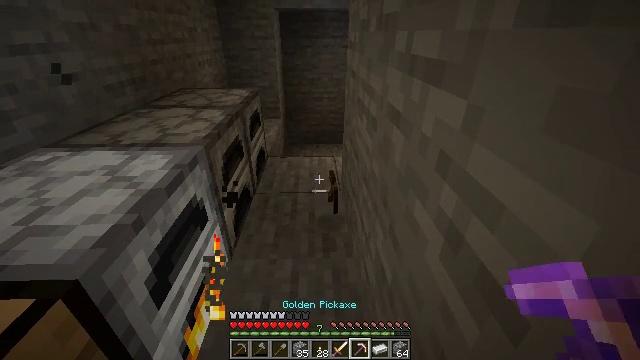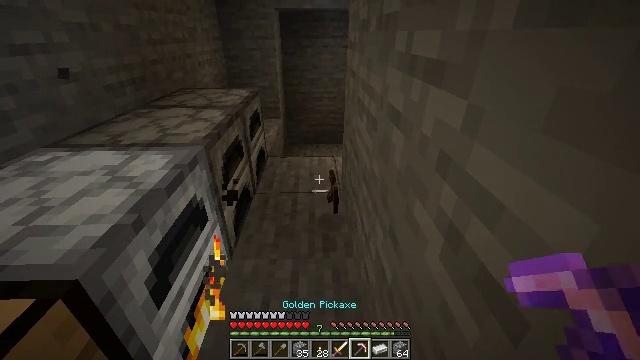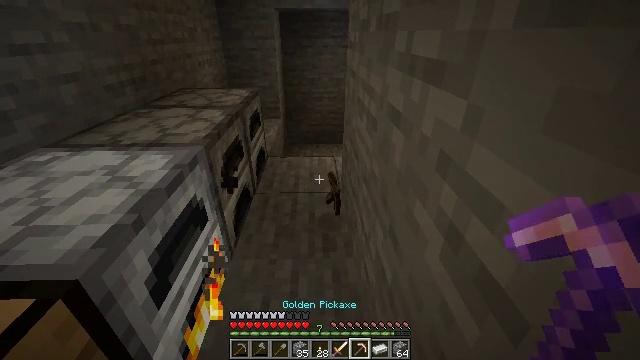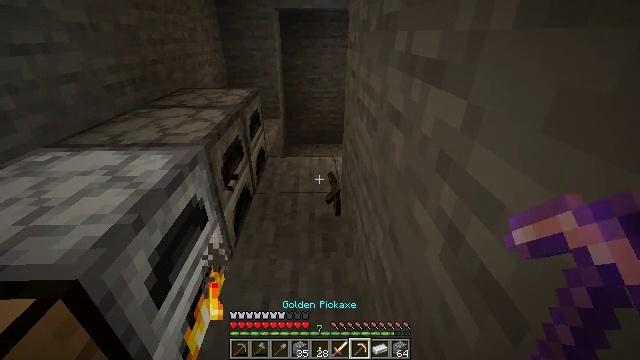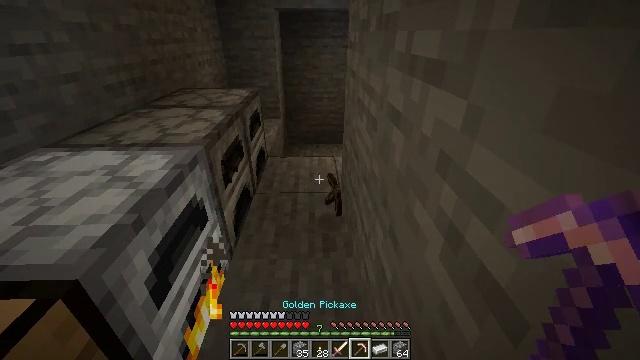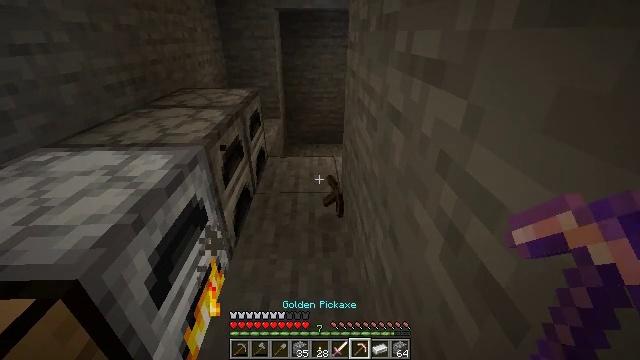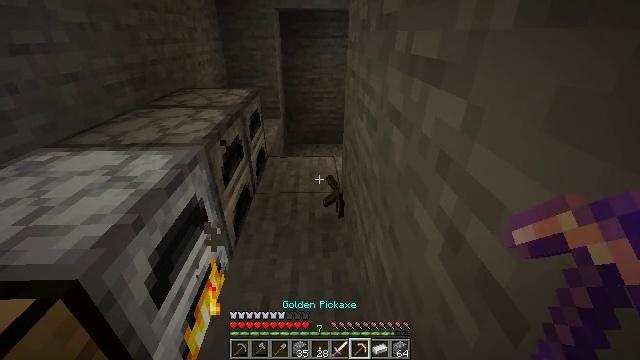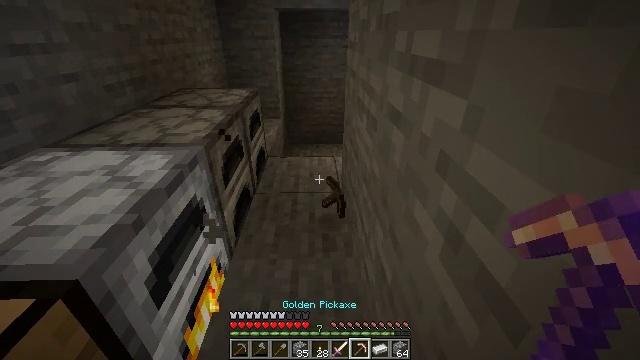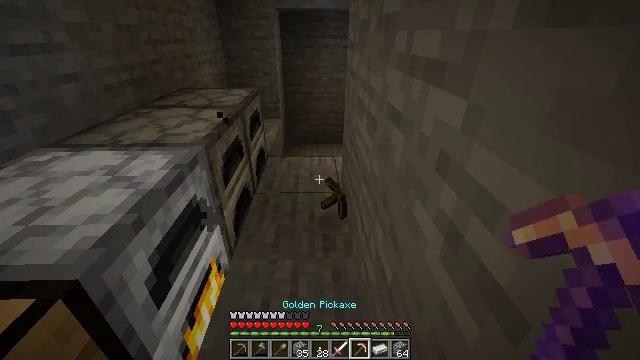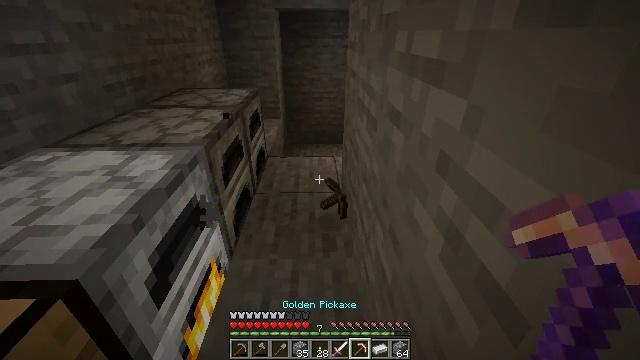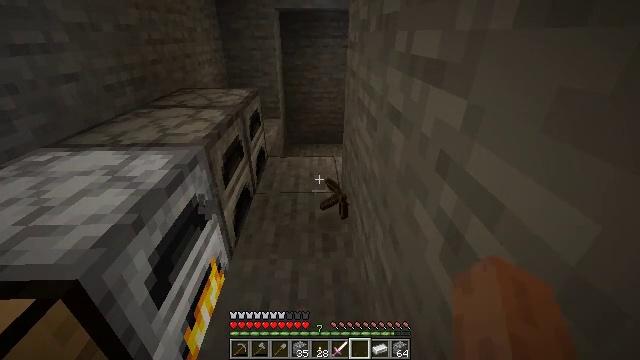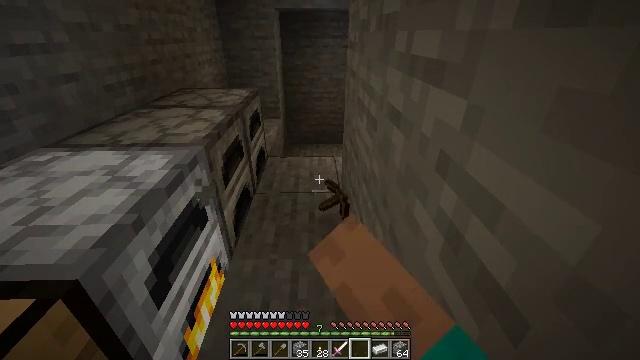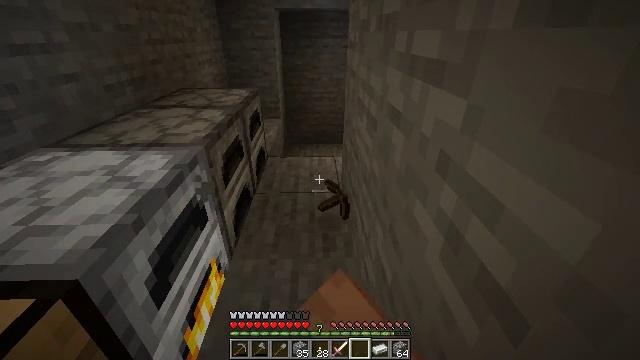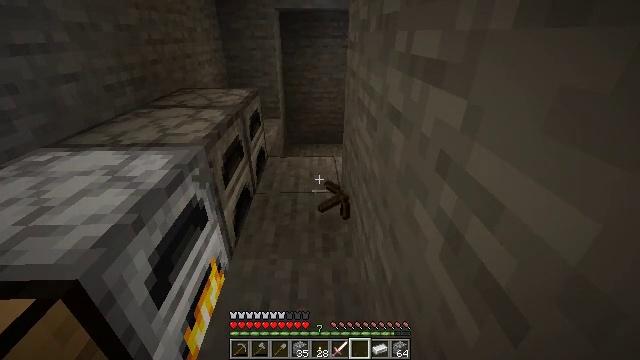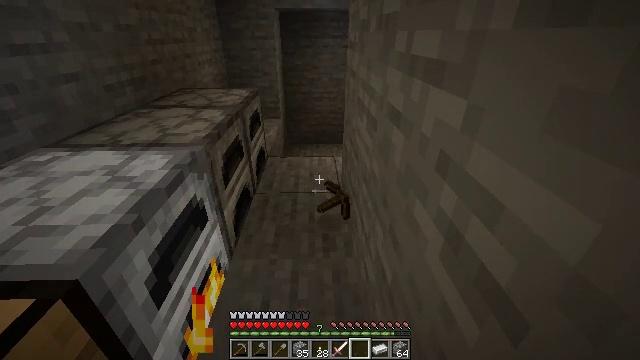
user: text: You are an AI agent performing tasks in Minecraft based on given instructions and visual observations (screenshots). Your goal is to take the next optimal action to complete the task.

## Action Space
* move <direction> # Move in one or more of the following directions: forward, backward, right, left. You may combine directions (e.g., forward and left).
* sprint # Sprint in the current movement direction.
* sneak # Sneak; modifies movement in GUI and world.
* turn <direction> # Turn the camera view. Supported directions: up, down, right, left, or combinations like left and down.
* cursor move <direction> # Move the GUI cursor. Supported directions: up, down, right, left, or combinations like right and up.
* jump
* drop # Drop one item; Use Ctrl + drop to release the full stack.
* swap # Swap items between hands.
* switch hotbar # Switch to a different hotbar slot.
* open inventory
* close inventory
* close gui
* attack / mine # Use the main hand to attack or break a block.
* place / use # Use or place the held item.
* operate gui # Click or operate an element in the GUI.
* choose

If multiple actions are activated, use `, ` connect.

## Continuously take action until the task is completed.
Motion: motion action
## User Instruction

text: Remove a golden pickaxe from the inventory.
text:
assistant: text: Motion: no_op
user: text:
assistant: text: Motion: no_op
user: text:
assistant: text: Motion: no_op
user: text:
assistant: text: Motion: no_op
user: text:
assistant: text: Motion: no_op
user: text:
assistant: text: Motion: no_op
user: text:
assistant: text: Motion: no_op
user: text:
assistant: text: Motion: no_op
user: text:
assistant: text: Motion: no_op
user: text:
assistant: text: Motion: drop
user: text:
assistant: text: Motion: drop
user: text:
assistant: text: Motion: no_op
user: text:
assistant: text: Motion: no_op
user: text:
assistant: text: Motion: no_op
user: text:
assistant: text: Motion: no_op